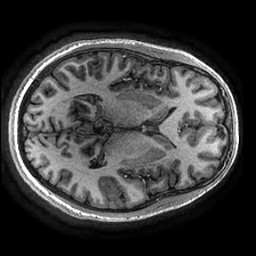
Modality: T1w
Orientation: axial
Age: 24
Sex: female
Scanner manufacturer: ge
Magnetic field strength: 3 T
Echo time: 0.002736 s